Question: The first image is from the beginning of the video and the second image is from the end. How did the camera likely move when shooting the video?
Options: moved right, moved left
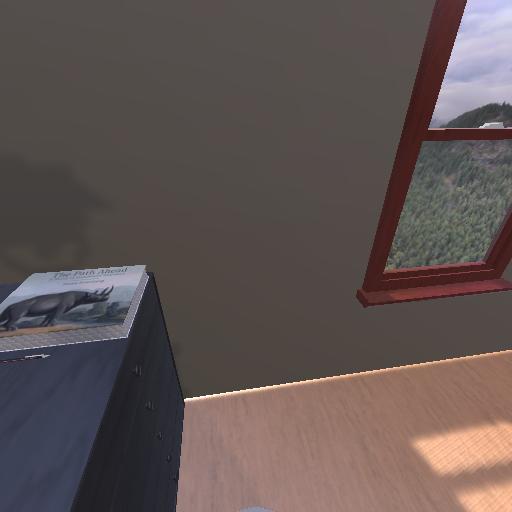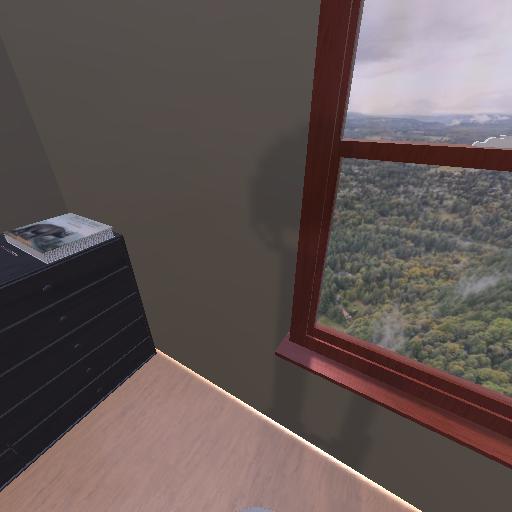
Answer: moved right